Interaction volume radius: 10 \u00c5
Interaction volume height: 15 \u00c5
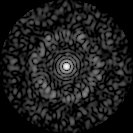
Disorder parameter: 0.8327